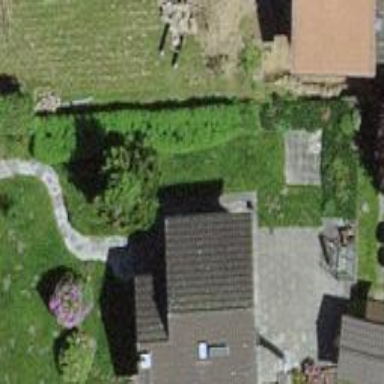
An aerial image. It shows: Bungalow.